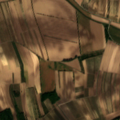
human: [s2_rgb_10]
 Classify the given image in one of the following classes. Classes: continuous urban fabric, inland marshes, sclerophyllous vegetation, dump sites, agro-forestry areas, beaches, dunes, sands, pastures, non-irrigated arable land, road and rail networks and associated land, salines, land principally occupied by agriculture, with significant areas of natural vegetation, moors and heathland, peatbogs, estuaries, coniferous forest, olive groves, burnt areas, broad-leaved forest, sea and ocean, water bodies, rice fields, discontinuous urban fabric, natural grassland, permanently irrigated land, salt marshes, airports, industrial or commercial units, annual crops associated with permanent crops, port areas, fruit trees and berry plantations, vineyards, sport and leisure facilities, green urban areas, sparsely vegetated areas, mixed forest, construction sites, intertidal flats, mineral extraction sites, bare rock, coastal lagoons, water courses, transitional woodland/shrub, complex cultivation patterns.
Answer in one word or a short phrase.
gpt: non-irrigated arable land, vineyards, complex cultivation patterns